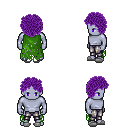
a pixel art fantasy rpg character, male body template, dark elf, purple skin, green tattered cape, metal pants, purple curly afro hairstyle, white slippers, four views (front, back, left, right), 2x2 character sprite sheet, small pixel art, hard edges, no anti-aliasing